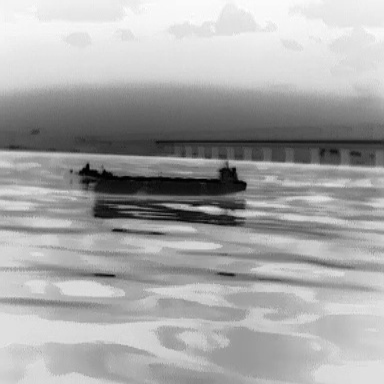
There is a liner in the infrared image.